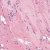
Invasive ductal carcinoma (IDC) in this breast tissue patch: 1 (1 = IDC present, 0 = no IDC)